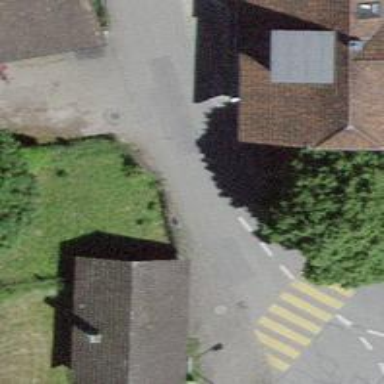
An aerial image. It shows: Residential road with sidewalk on the left.